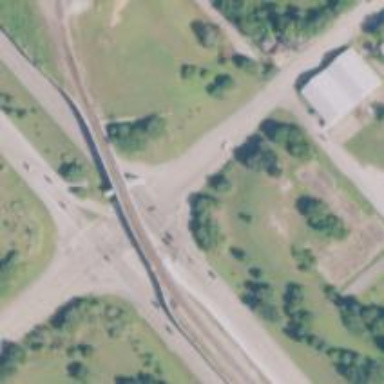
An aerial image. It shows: Trunk link highway.